Current action and preconditions to check: trajectory_clear

Your task: For each precondition in the list above, predict whether it will hold at this action.

Consider the current scene as observed from the mobile robot's camera, and analyze the predicted future states of all dynamic agents (e.g., people, animals, vehicles, or any moving entities) within the NEXT SECOND.

IMPORTANT: Only answer "very likely" if you are absolutely certain—based on strong, clear evidence—that a dynamic agent will violate the precondition in the predicted future state. Do NOT answer "very likely" for unlikely, ambiguous, or low-probability risks.

Ask yourself for each precondition: Is there a high probability, with clear and convincing evidence, that the predicted future states of any dynamic agent will interfere with the predicted future state of the currently executing action within the NEXT SECOND, causing that precondition to fail?

Assess the risk level based on these predictions. Use "likely" or "very likely" if motions create a clear risk of interference.

Use "neutral" or "improbable" if agents are nearby but their predicted paths are clearly diverging or non-conflicting.

Failure Risk Categories: "very improbable", "improbable", "neutral", "likely", "very likely"

Answer Format: Output ONLY the probability_of_failure value from these categories: "very improbable", "improbable", "neutral", "likely", "very likely"

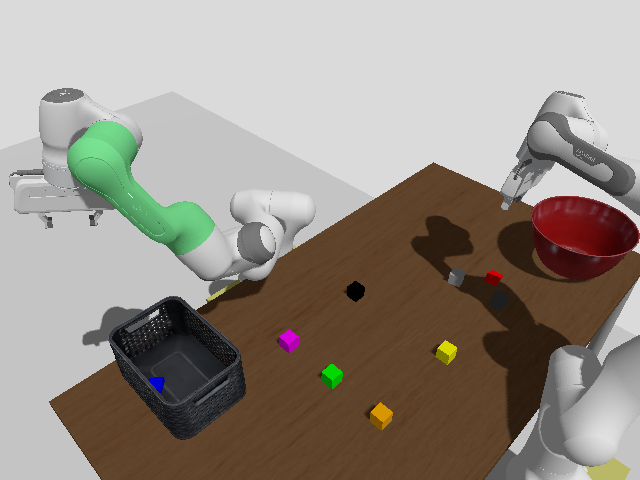

Answer: very improbable